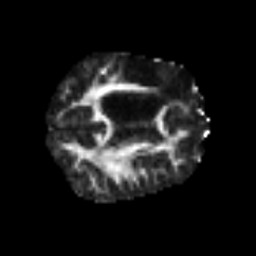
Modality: FA
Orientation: axial
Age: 50
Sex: male
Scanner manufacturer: siemens
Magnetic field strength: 3 T
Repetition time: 6.1 s
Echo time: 0.101 s